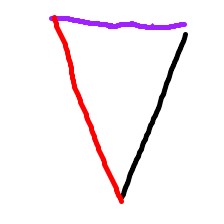
Shape: triangle